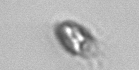
Label: Balanion